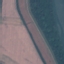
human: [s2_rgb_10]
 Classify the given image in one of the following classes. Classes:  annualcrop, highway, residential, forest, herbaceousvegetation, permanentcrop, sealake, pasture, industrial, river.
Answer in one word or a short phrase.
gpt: River